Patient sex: M
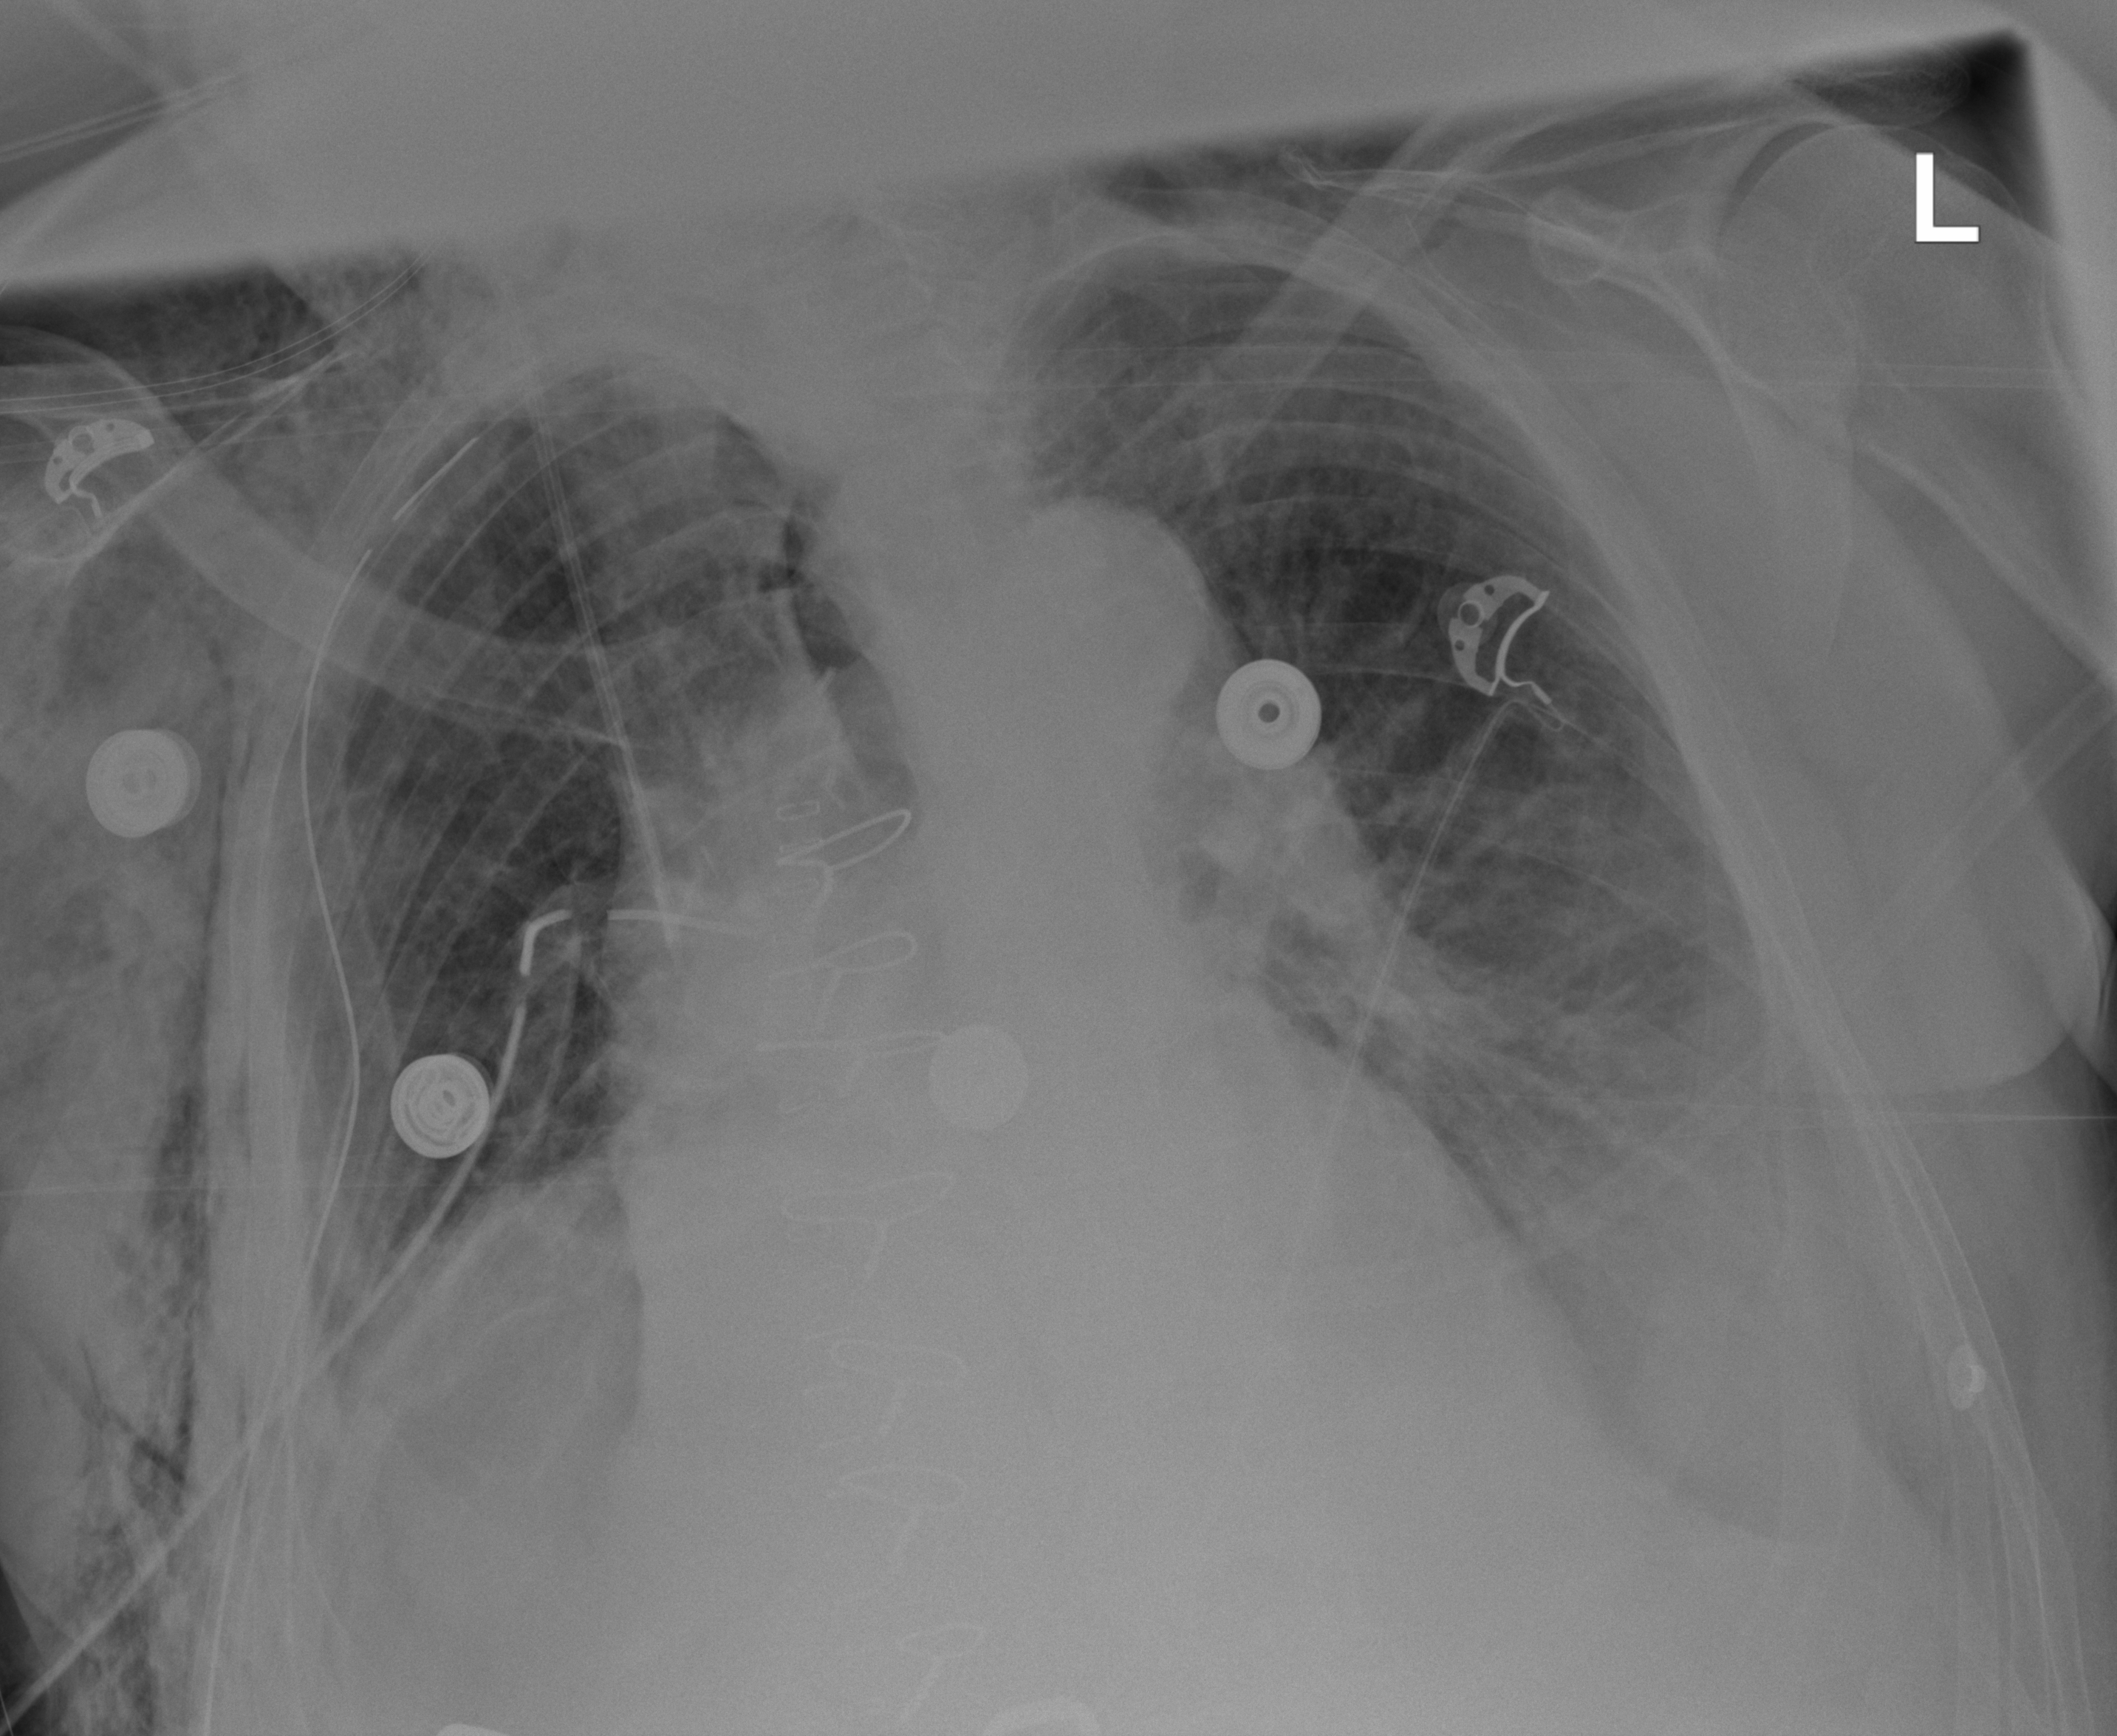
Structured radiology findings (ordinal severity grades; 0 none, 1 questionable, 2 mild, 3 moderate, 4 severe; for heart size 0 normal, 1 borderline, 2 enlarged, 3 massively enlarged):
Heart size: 1
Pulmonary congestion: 1
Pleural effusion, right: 1
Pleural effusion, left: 2
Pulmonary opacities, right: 0
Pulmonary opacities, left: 0
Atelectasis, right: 2
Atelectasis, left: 2